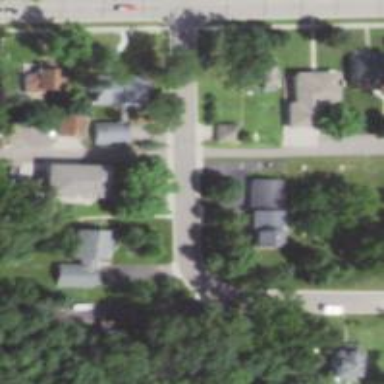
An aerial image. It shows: Alleyway designated as service road.